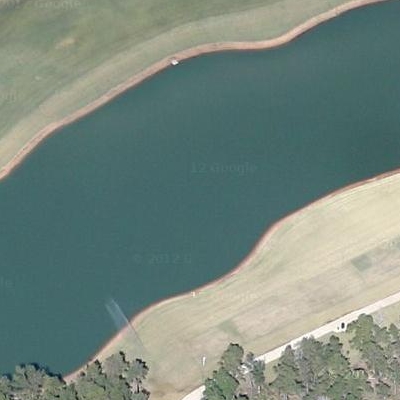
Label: dRiverLake